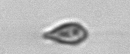
Label: Cryptophyta